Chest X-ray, PA view. Patient: 38 years old, sex M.
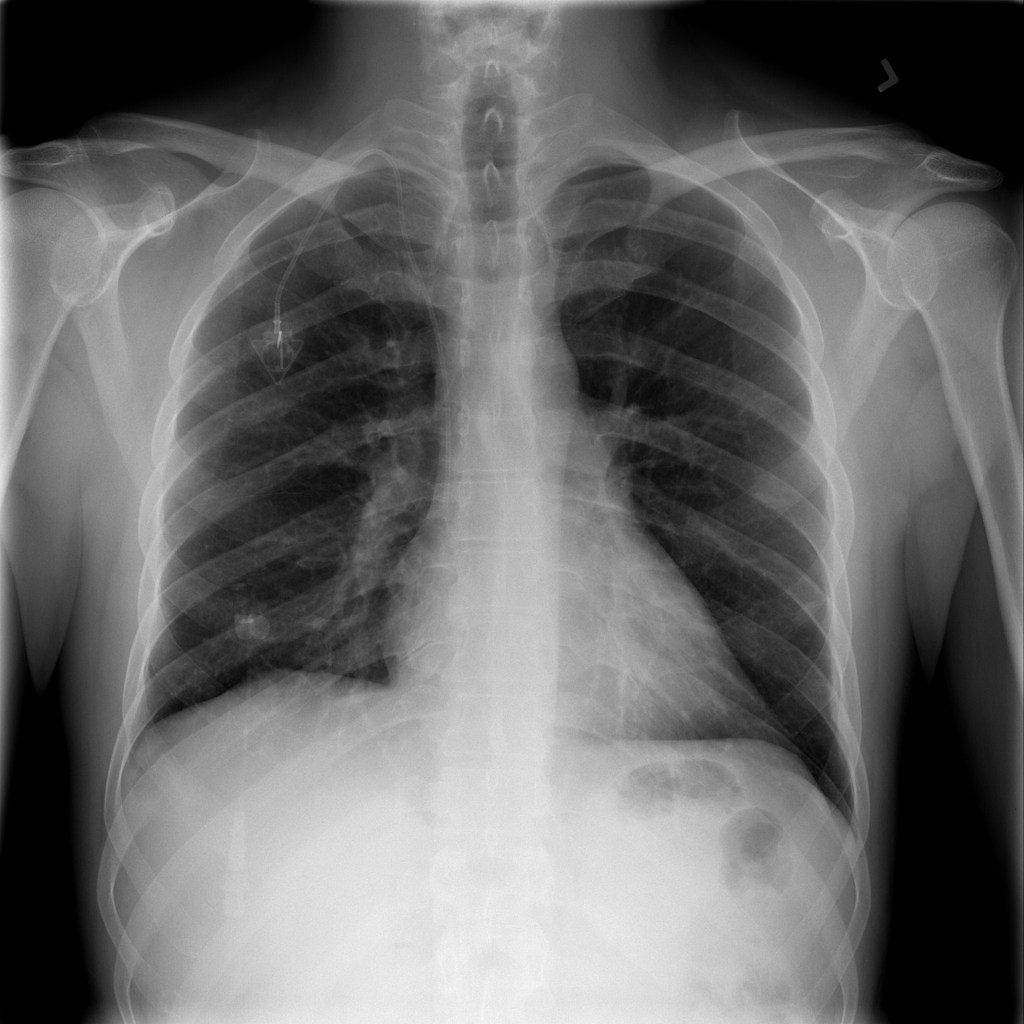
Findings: Infiltration